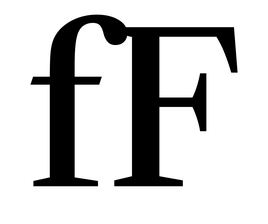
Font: LibreCaslonText_Medium